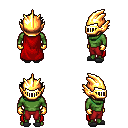
a pixel art fantasy rpg character, male body template, orc, green skin, red cape, red pants, black pixie cut hairstyle, gold helm, gold gloves, gray slippers, four views (front, back, left, right), 2x2 character sprite sheet, small pixel art, hard edges, no anti-aliasing